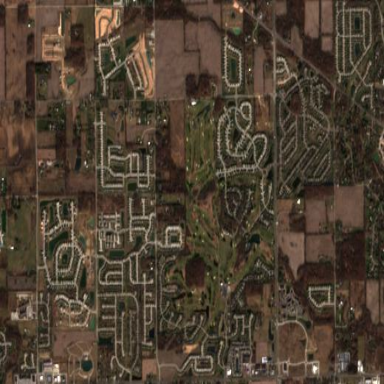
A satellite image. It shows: Golf course.